Question: I am having trouble getting my error bars to plot correctly. Here is my data frame:
'''
> d
Date Plate.1 Plate.2 Plate.3 Plate.4 Plate.5 Plate.6 Plate.7 Plate.8 Sum Average SE Treatment
1 2014-10-15 2 2 0 5 8 11 11 0 39 4.875 <PHONE> 1
2 2014-11-12 5 4 11 6 7 2 9 6 50 6.250 <PHONE> 1
3 2014-12-11 1 0 0 0 0 0 0 1 2 0.250 <PHONE> 1
4 2015-02-11 0 0 4 0 2 1 0 1 8 1.000 <PHONE> 1
5 2015-03-09 0 0 0 0 0 0 0 0 0 0.000 <PHONE> 1
6 2014-10-15 30 22 24 19 10 16 19 42 182 22.750 3.<PHONE> 2
7 2014-11-12 8 5 4 9 12 23 14 10 85 10.625 2.<PHONE> 2
8 2014-12-11 0 5 21 19 2 9 4 0 60 7.500 2.<PHONE> 2
9 2015-02-11 16 11 5 8 5 17 0 0 62 7.750 2.<PHONE> 2
10 2015-03-09 0 0 0 1 0 0 0 0 1 0.125 <PHONE> 2
'''
I am using this code to produce a grouped barplot:
'''
ggplot(d, aes(x=Date, y=Average, fill = Treatment)) +
geom_bar(position="dodge", stat="identity") +
geom_errorbar(aes(ymin=Average-SE, ymax=Average+SE),
width=.2,
position = position_dodge(.9))
'''
For some reason the error bars are not plotting correctly and the graph looks like this:

Hopefully the solution is a simple one, however it is eluding me. Thanks in advance for any help!
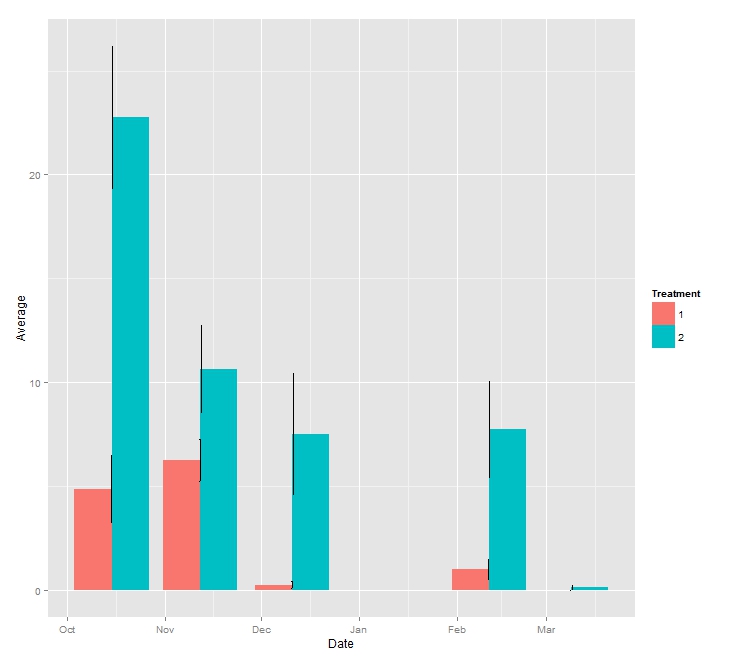
Answer: Updated in light of your comment - for this type of plot, you can assign the value for 'position_dodge' to a variable and use that for all subsequent plots.
I hit on the value of '20' with a little trial and error; if the other data you're working with is very different numerically, you may need to fine tune this.
'''
d <- data.frame(Date=c("2014-10-15", "2014-11-12", "2014-12-11",
"2015-02-11", "2015-03-09", "2014-10-15",
"2014-11-12", "2014-12-11", "2015-02-11",
"2015-03-09"),
Average=c(4.875, 6.250, 0.25, 1, 0,
22.75, 10.625, 7.5, 7.75, 0.125),
Treatment=c(rep(1, 5), rep(2, 5)),
SE=c(<PHONE>, <PHONE>, <PHONE>, 0.5, 0,
3.<PHONE>, 2.<PHONE>, 2.<PHONE>, 2.<PHONE>, 0.125))
d$Date <- as.Date(d$Date)
d$Treatment <- factor(d$Treatment)
library(ggplot2)
pd1 <- 20
ggplot(d, aes(x=Date, y=Average, fill=Treatment)) +
geom_bar(width=pd1,
position=position_dodge(pd1),
stat="identity") +
geom_errorbar(aes(ymin=Average-SE, ymax=Average+SE),
width=pd1 / 2,
position=position_dodge(pd1))
'''
giving:

I think the problem you were having is that using 'position="dodge"' allows 'ggplot2' to calculate an 'optimal' dodge. However you need to see/state the value explicitly to pass it as an argument to 'geom_errorbar'.
Setting the 'width' in 'geom_bar' to the same value as 'position_dodge' in both 'geom_bar' and 'geom_errorbar' (here 'pd1 <- 20') overcomes this.